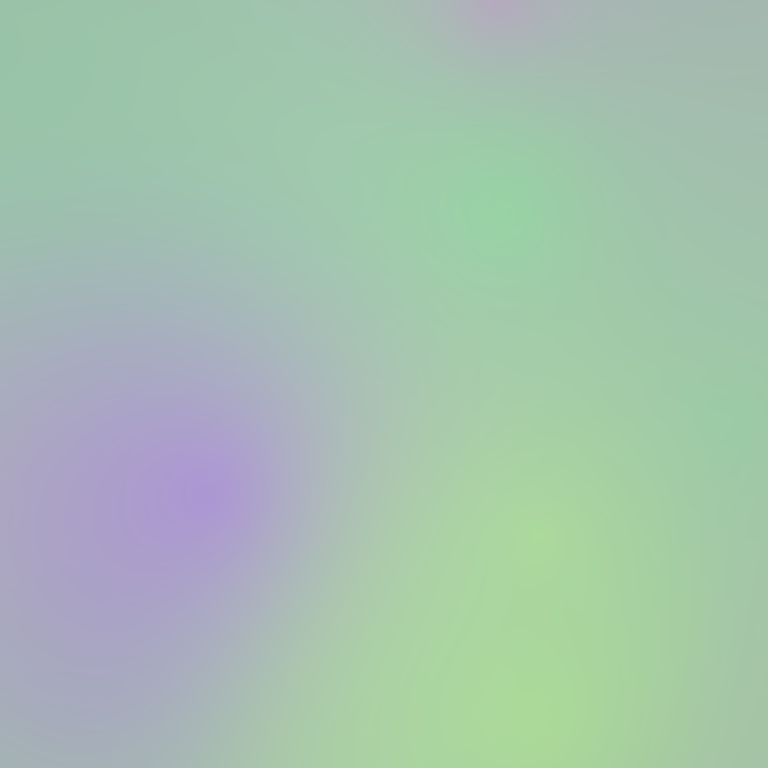
Abstract light effect, smooth gradient from soft green to gentle purple, calm atmosphere, diffuse glow, no room, no furniture, no objects.